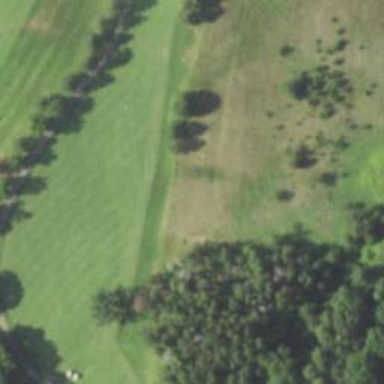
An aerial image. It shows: View of golf hole.